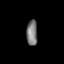
Tissue: prostate
Cell type: Fibroblasts
Senescence score: 0.7556
Nuclear area (px): 271
Mean DAPI intensity: 123.185